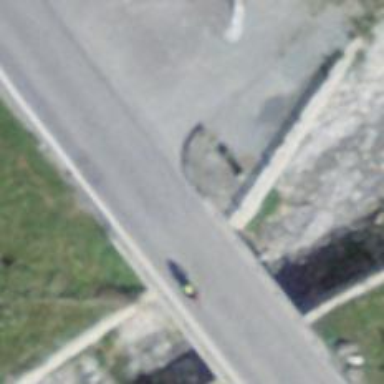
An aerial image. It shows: Tertiary road on asphalt surface that goes over bridge. There are no sidewalks.